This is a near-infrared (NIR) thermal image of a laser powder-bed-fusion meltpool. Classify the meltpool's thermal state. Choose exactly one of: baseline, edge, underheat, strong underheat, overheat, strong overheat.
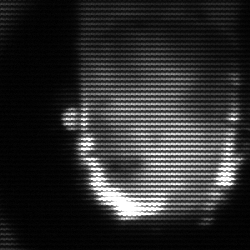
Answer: baseline